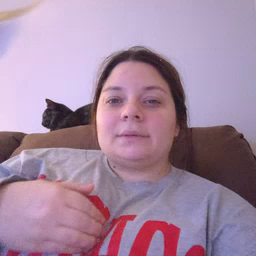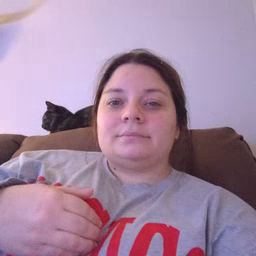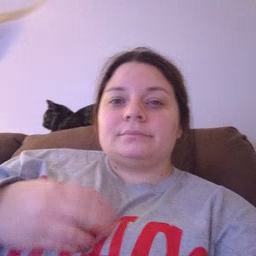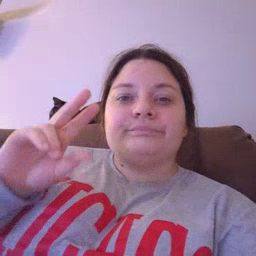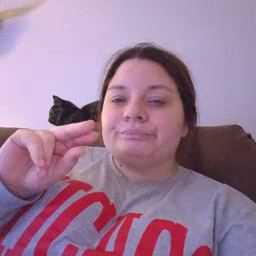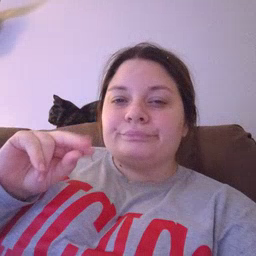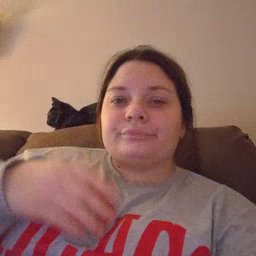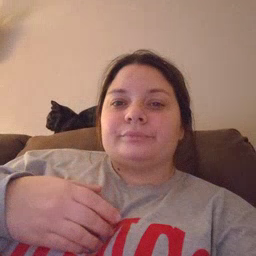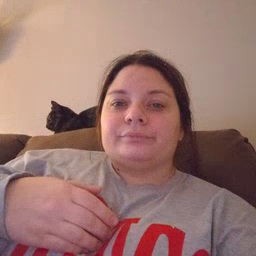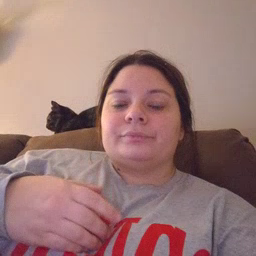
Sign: no